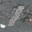
Label: 1